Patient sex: F
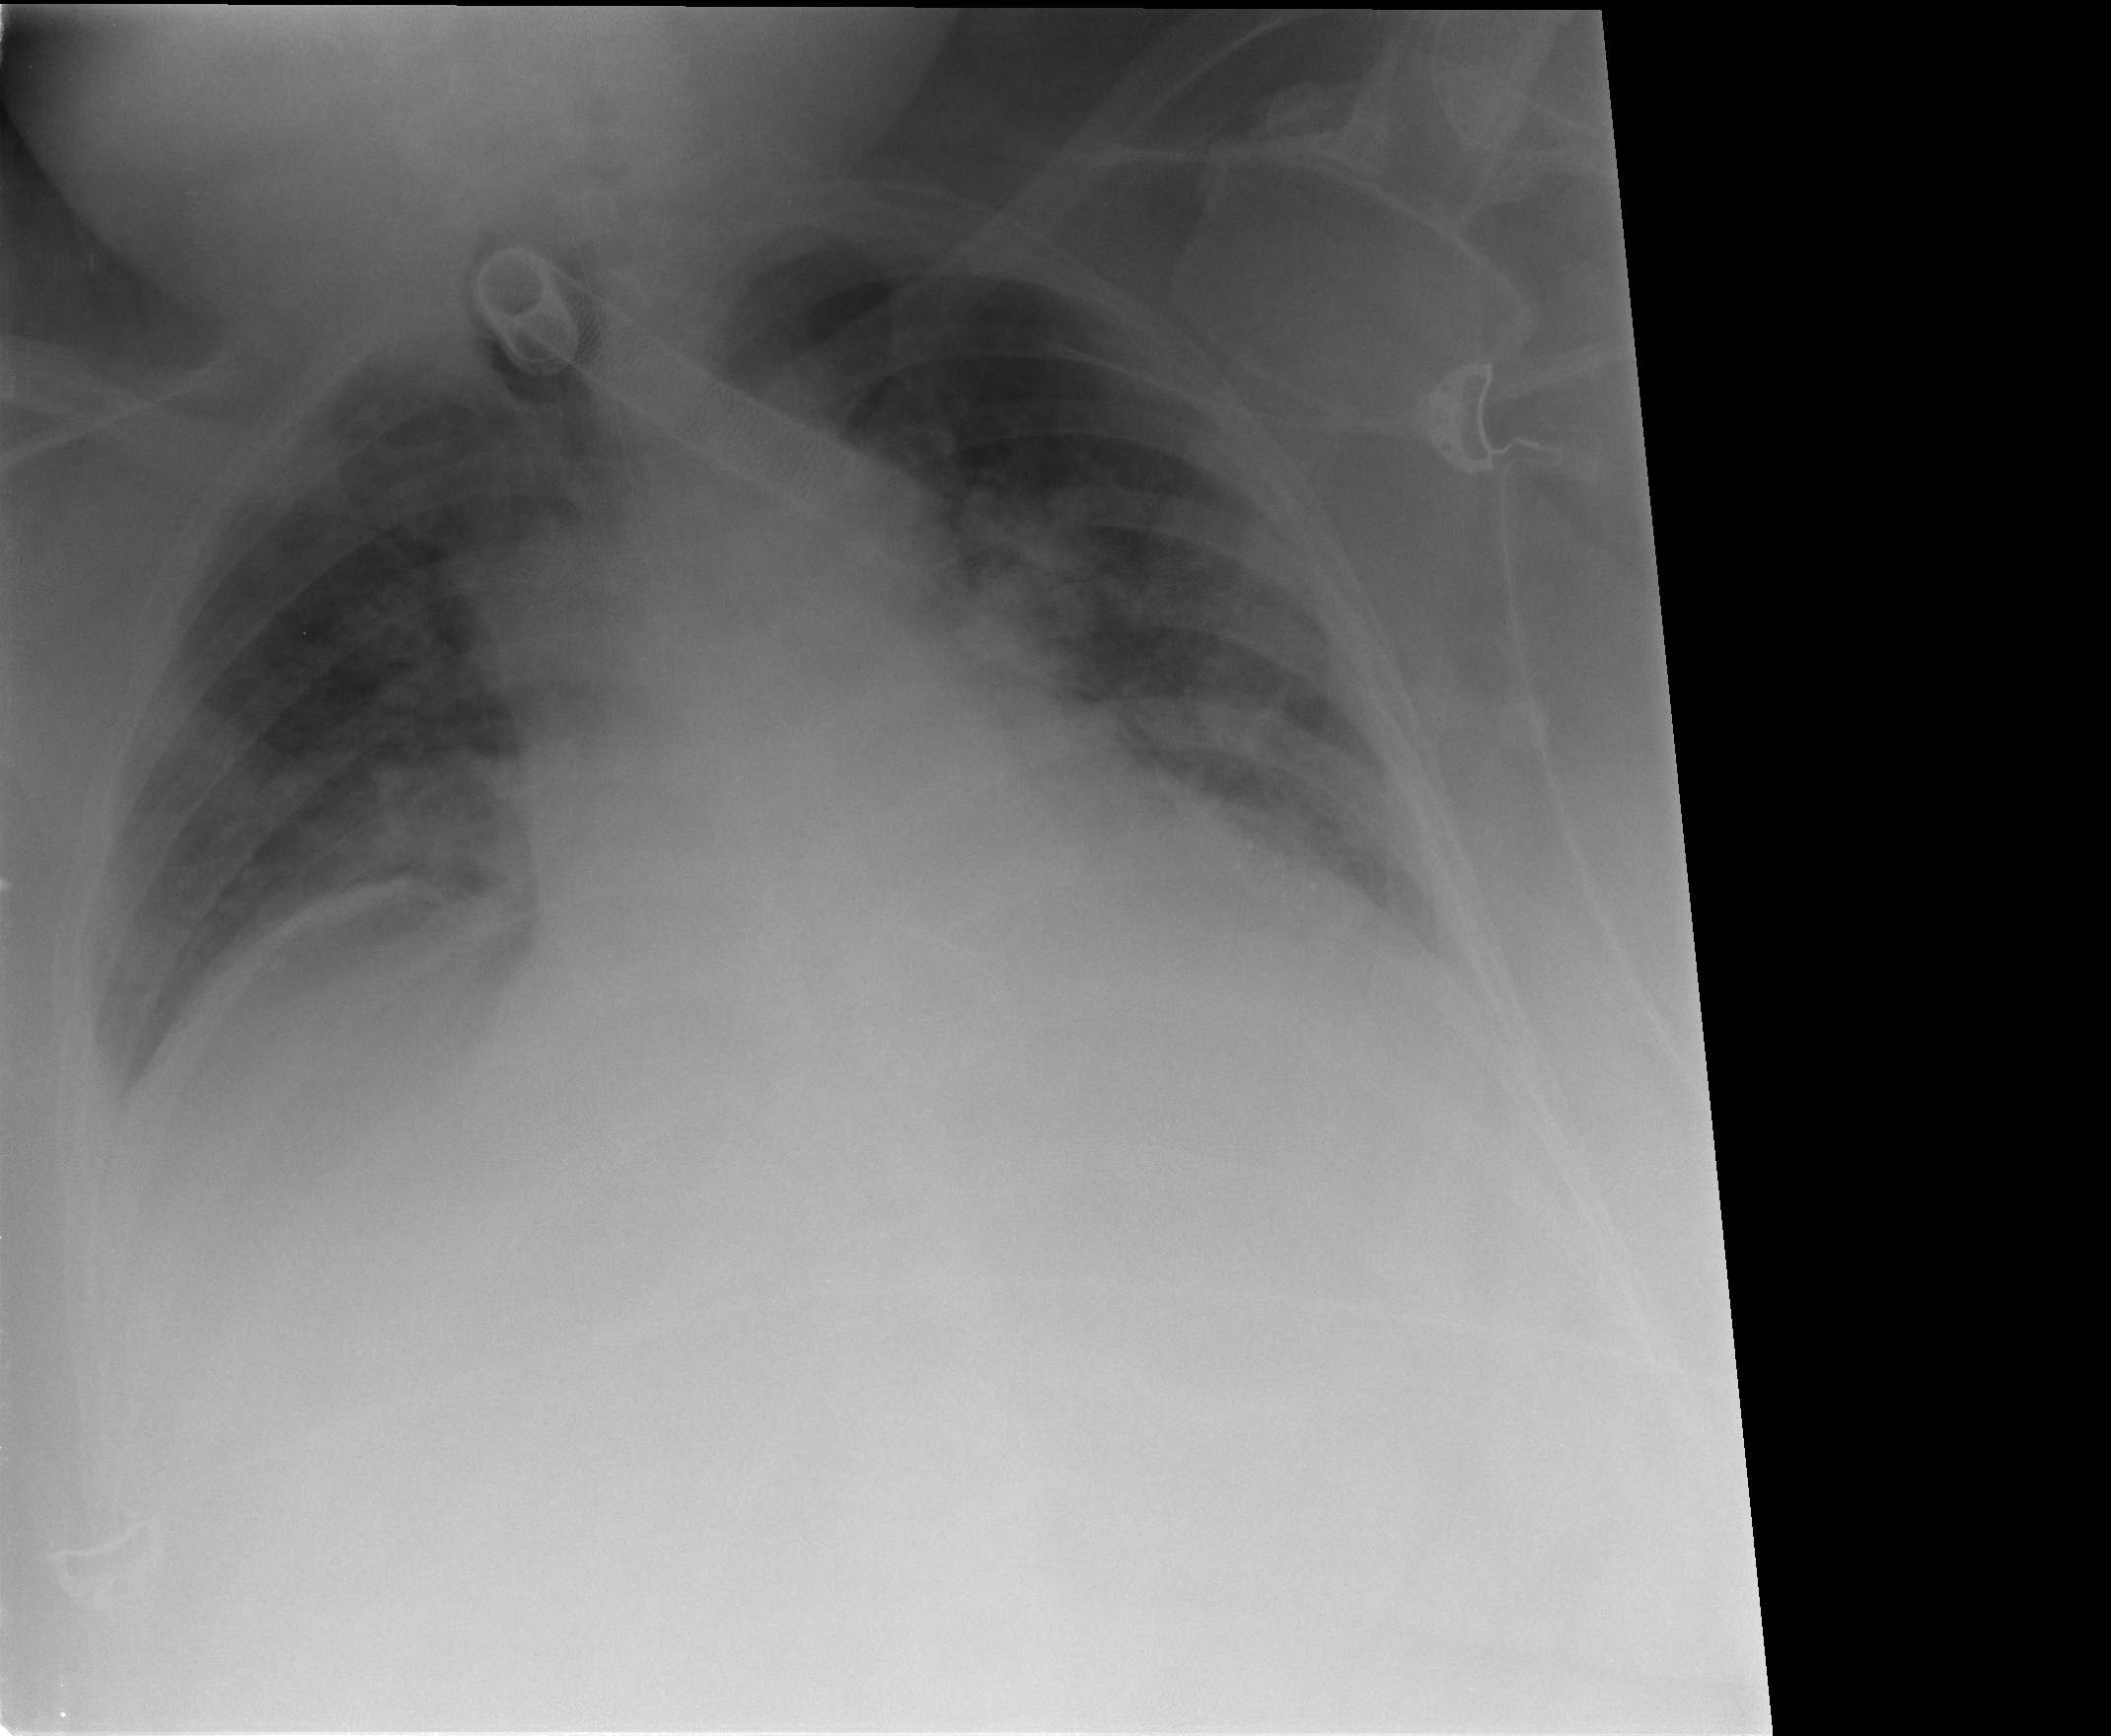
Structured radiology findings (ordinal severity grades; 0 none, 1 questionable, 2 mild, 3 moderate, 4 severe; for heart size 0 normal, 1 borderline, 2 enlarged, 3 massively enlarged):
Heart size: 2
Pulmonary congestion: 3
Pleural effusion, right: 2
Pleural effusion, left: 2
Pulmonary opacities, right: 1
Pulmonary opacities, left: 2
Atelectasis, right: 3
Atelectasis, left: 2